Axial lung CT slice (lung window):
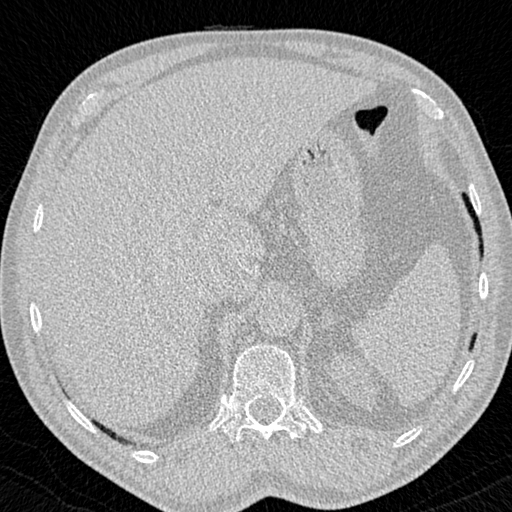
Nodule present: no